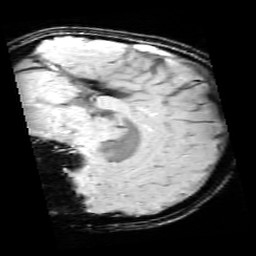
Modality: SWI
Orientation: sagittal
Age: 11
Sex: male
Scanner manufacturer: siemens
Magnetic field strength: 3 T
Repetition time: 0.027 s
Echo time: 0.02 s